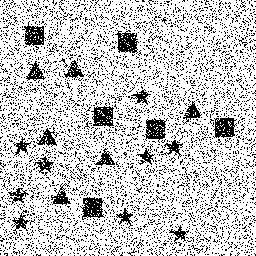
Squares: 6
Triangles: 6
Stars: 9
Total shapes: 21